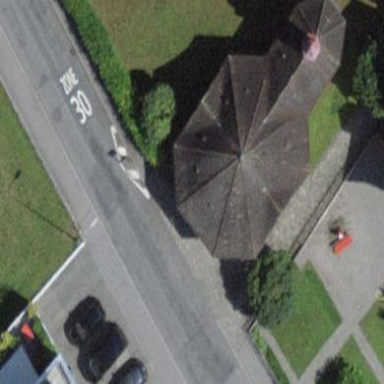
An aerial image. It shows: Chapel that serves as place of worship.